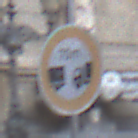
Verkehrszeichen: VerbotUnterschreitenMindestabstand
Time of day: SunriseSunset
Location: Outdoor (Urban)
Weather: PartlyCloudy
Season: NotSpecified
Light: Natural